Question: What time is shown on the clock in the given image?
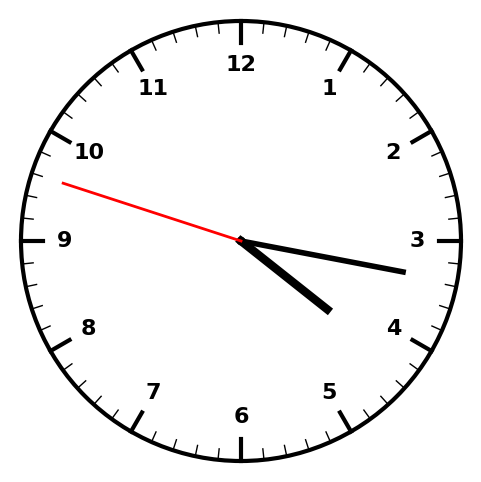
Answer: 04:16:48